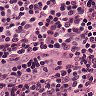
Metastatic tissue present: no